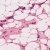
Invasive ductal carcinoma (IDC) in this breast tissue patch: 1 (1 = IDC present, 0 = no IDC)